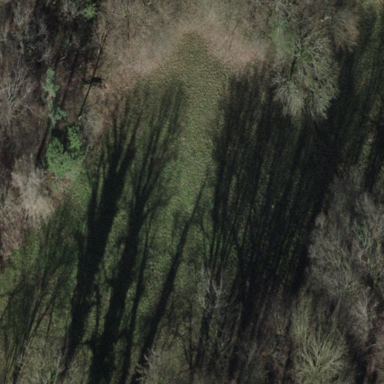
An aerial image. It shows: Beautiful meadow.